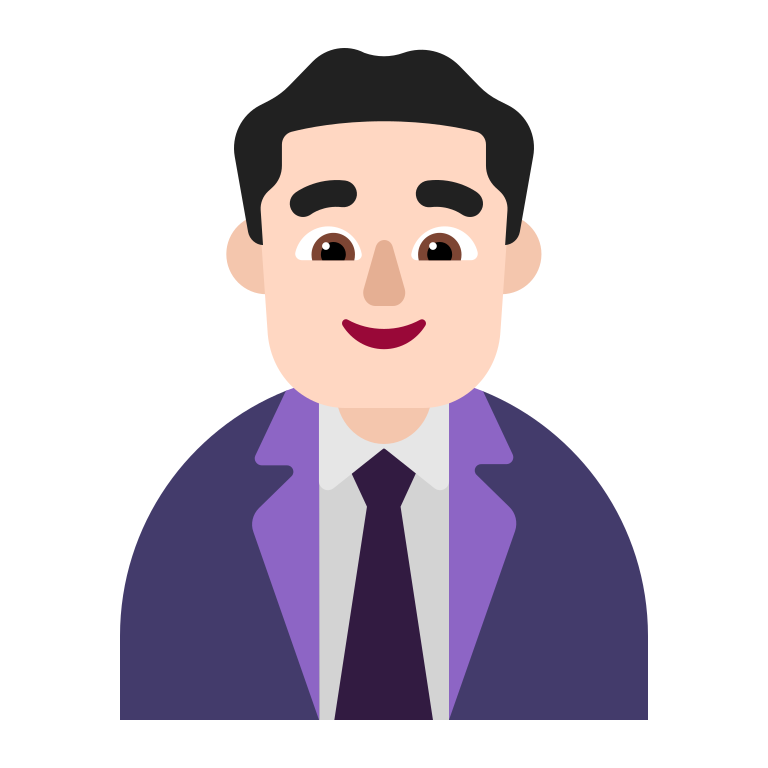
man office worker flat light